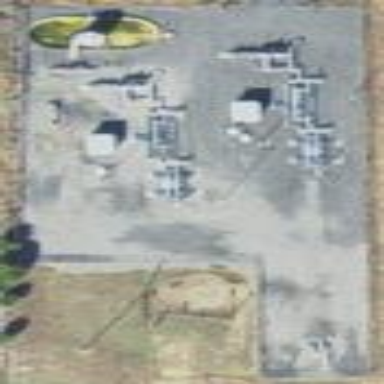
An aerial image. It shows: Fenced substation used for measurement purposes.